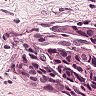
Metastatic tissue present: yes